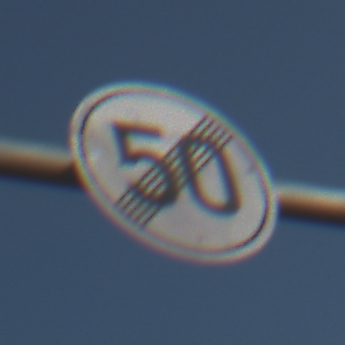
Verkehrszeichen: EndeGeschwindigkeit50
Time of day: MorningAfternoon
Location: Outdoor (Nature)
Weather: Clear
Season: Winter
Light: Natural